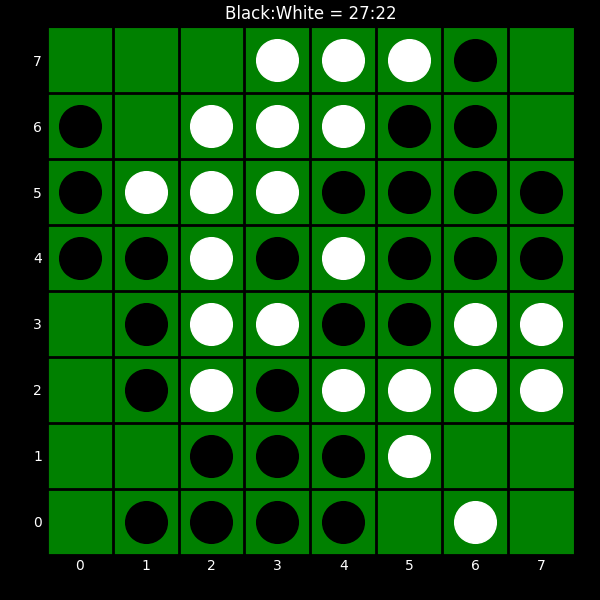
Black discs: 27
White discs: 22